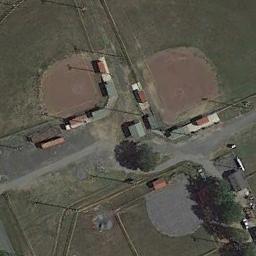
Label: baseball_diamond